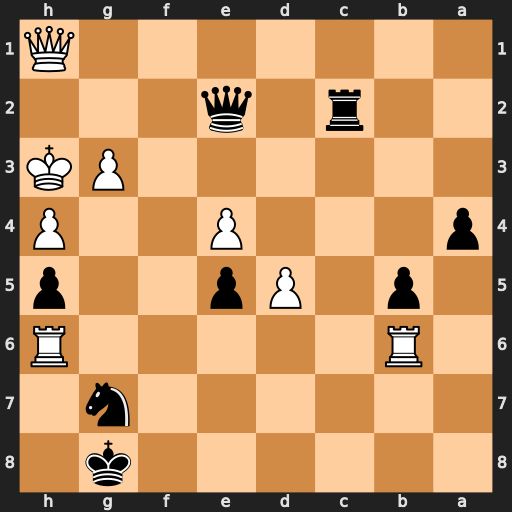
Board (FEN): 6k1/6n1/1R5R/1p1Pp2p/p3P2P/6PK/2r1q3/7Q
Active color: b
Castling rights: -
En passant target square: -
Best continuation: Qg4#